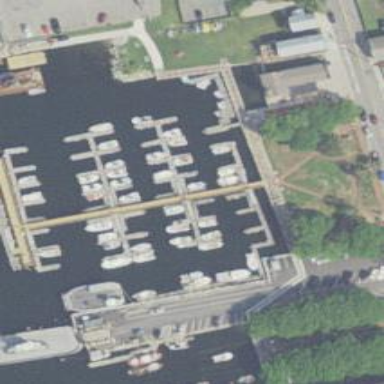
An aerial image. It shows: Man-made pier.